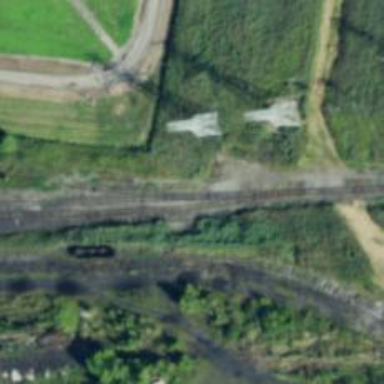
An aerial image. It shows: Abandoned railway spur.